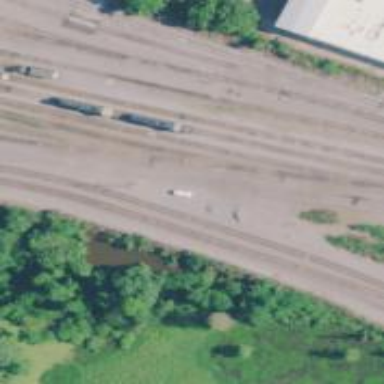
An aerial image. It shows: Railway yard.